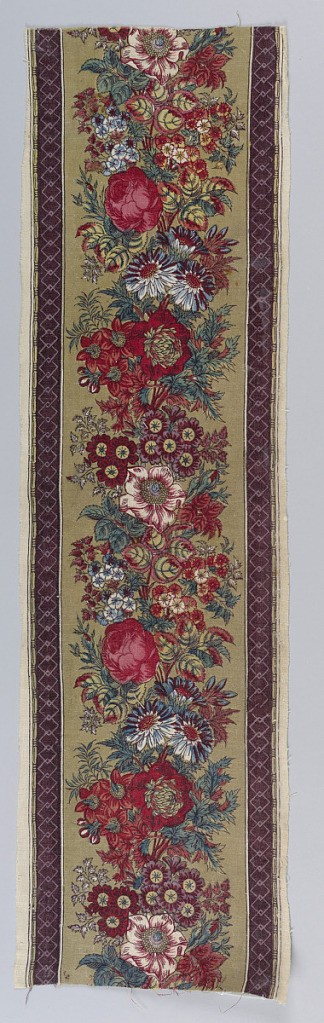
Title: Border
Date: ca. 1800
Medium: cotton Technique: madder colors are block printed, other colors applied by brush, plain weave foundation
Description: Massed flowers in bright colors on a drab background.